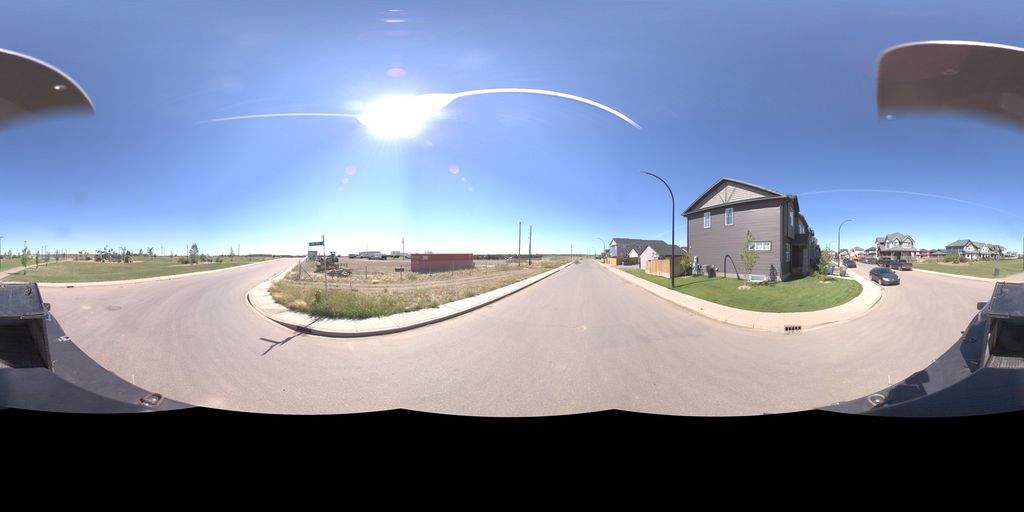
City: saskatoon